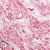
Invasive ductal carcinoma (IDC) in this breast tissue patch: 0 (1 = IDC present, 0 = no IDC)